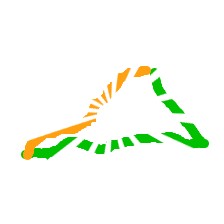
Shape: triangle